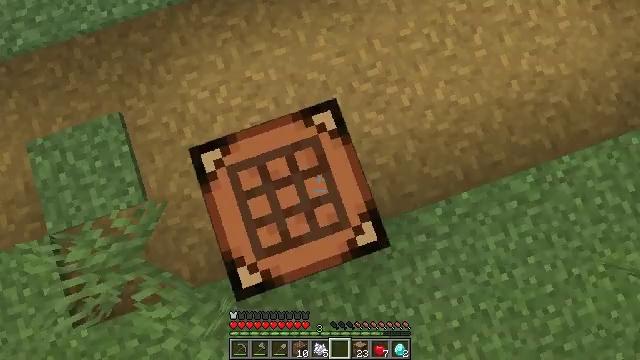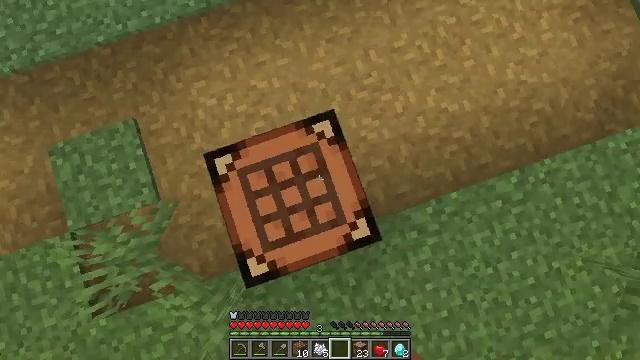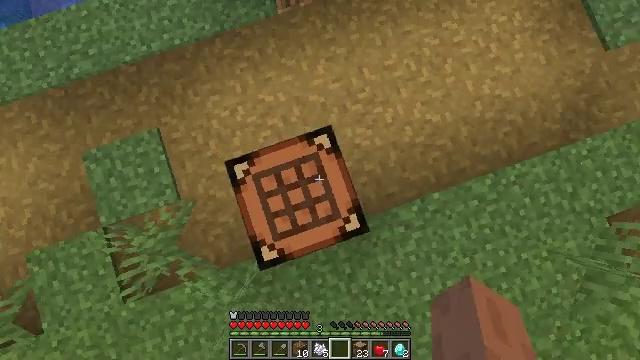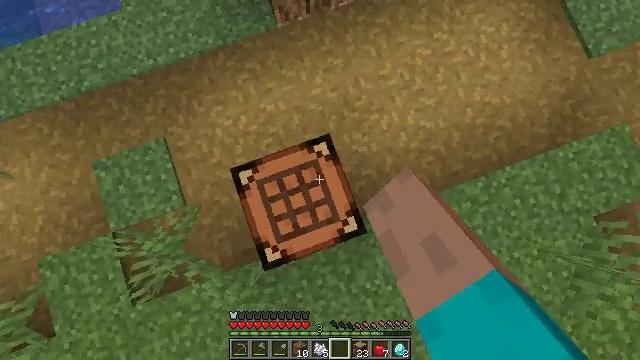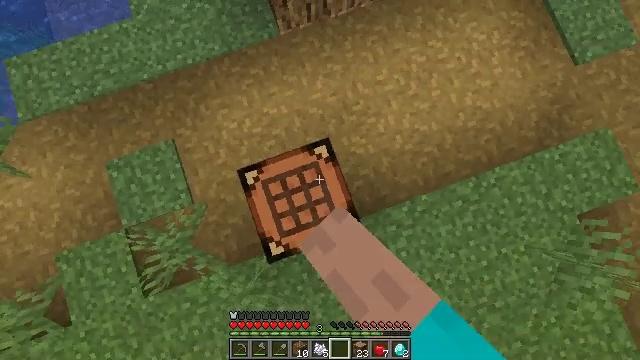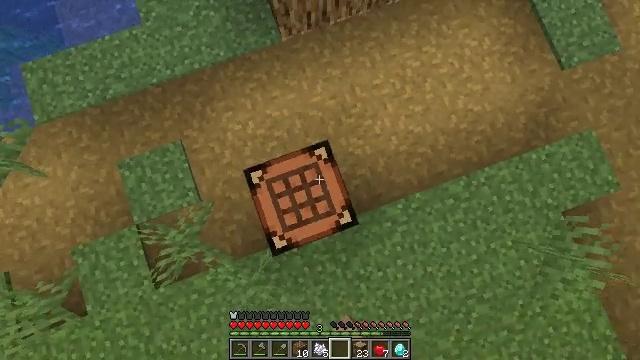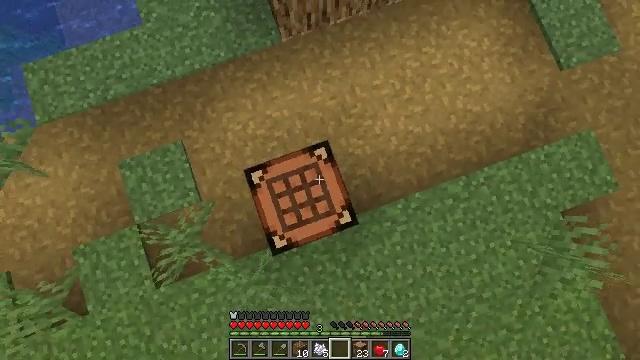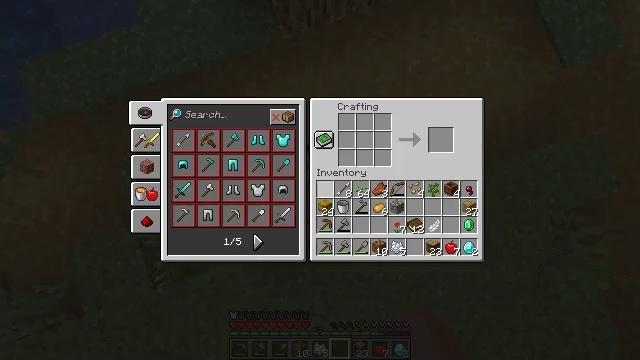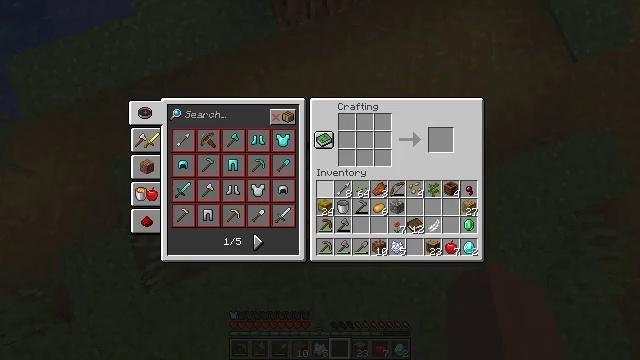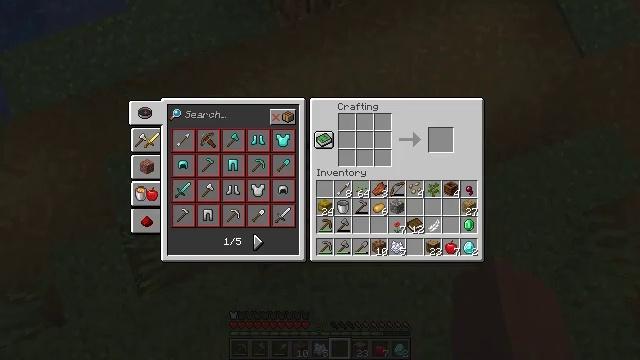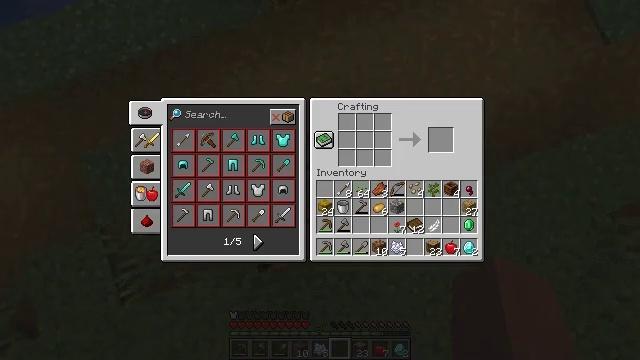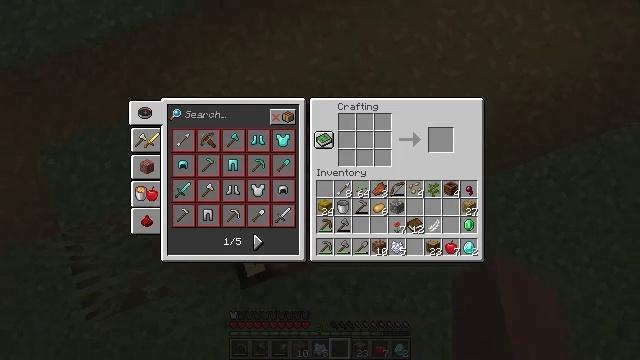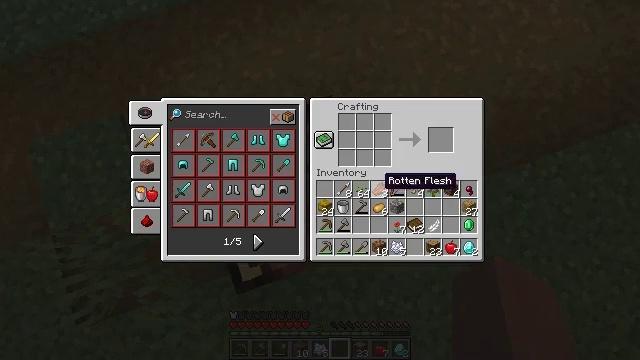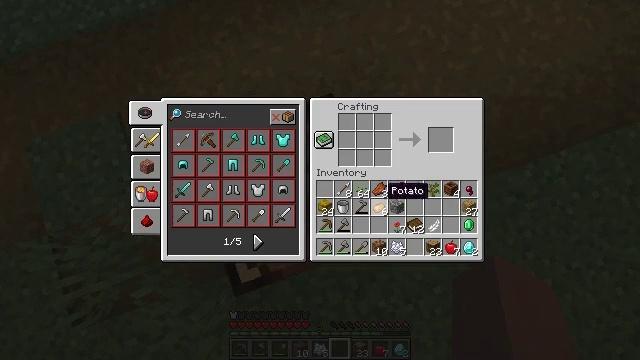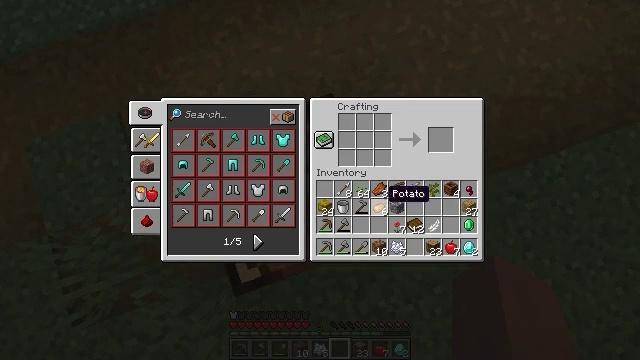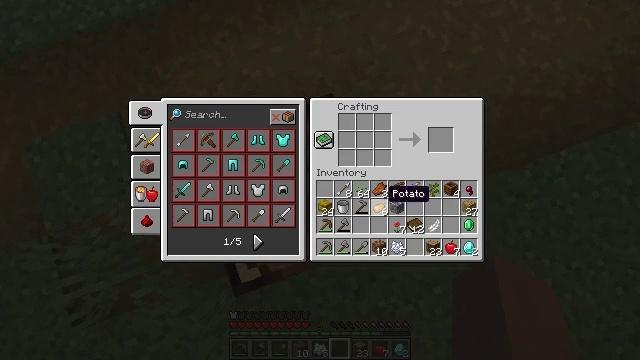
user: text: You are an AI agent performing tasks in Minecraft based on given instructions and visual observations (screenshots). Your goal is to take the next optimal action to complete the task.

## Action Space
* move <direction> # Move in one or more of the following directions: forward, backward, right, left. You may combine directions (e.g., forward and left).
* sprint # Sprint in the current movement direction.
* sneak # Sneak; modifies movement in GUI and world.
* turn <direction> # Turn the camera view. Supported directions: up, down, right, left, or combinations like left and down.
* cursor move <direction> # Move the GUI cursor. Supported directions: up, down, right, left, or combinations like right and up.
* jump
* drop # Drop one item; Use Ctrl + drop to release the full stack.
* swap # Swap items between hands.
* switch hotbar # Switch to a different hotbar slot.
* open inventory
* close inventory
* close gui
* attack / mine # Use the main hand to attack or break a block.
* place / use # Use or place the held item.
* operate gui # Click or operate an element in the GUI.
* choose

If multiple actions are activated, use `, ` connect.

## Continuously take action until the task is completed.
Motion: motion action
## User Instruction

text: Turn an oak log into oak planks.
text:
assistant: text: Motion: jump
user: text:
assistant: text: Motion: use / place, jump
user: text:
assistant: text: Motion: use / place
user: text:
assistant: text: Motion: use / place
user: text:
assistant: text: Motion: no_op
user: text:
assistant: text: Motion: no_op
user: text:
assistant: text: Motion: open gui
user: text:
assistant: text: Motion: no_op
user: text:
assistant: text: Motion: cursor move left and up
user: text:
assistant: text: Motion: no_op
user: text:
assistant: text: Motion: cursor move right and down
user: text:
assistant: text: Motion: cursor move right and down
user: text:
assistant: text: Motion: cursor move down
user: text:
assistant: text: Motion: no_op
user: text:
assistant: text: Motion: no_op
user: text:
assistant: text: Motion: no_op
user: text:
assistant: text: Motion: no_op
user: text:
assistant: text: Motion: cursor move right
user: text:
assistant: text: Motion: cursor move right and down
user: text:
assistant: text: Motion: cursor move down
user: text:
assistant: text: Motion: no_op
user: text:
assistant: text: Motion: cursor move down
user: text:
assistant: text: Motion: no_op
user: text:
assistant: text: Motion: no_op
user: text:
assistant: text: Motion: no_op
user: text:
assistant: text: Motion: no_op
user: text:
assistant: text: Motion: cursor move up
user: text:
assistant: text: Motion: cursor move up
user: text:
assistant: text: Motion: cursor move up
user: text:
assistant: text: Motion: no_op